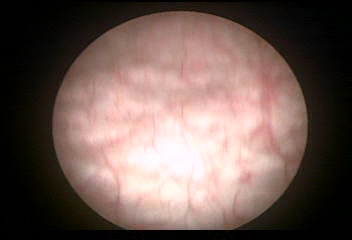
Modality: WLC
Class: Normal mucosa
Bladder cancer association: No